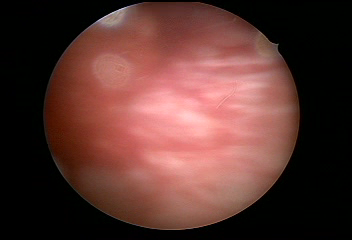
Modality: WLC
Class: Normal mucosa
Bladder cancer association: No